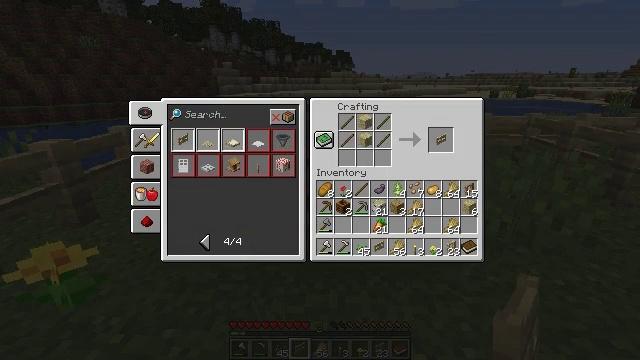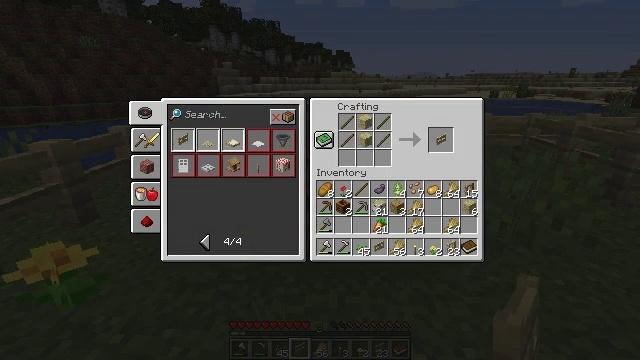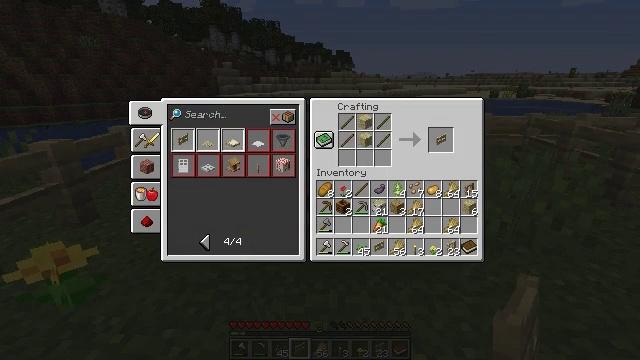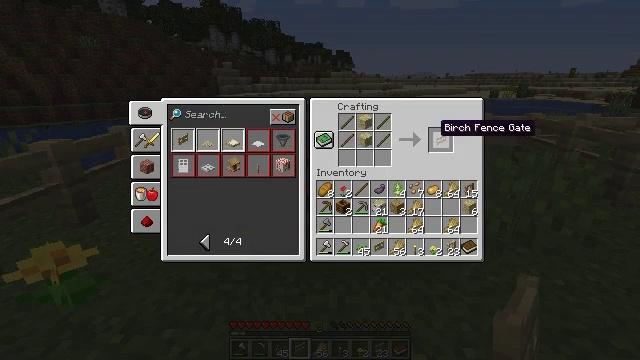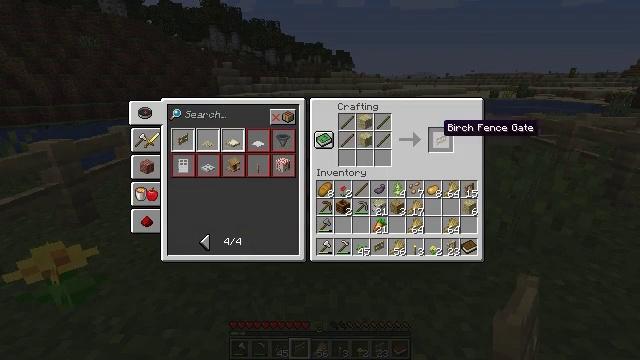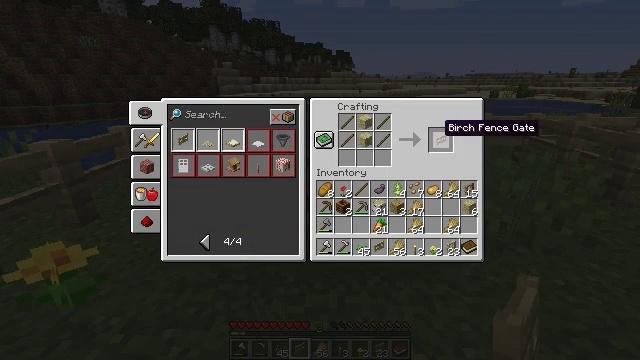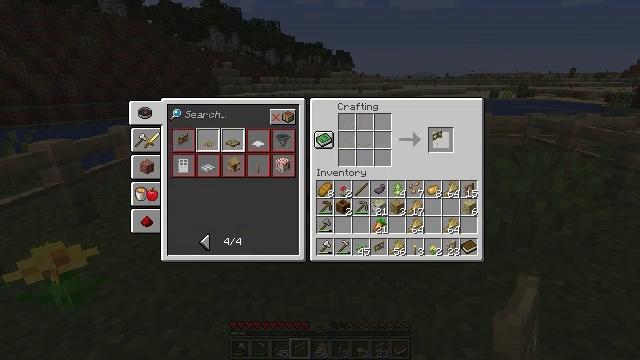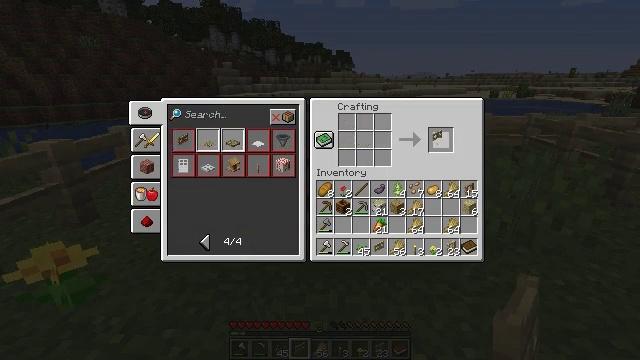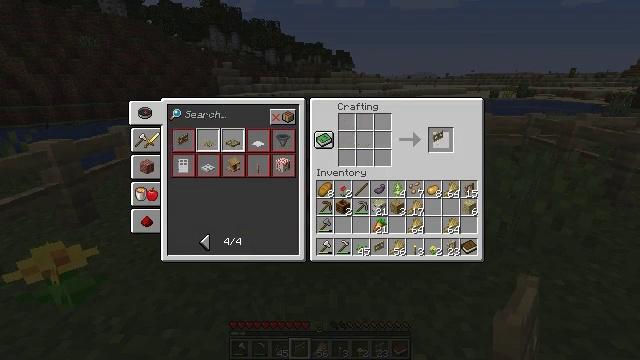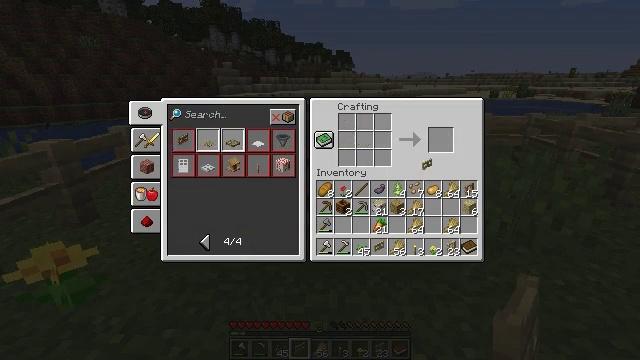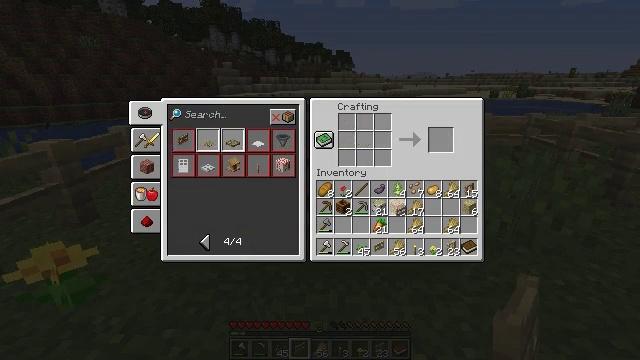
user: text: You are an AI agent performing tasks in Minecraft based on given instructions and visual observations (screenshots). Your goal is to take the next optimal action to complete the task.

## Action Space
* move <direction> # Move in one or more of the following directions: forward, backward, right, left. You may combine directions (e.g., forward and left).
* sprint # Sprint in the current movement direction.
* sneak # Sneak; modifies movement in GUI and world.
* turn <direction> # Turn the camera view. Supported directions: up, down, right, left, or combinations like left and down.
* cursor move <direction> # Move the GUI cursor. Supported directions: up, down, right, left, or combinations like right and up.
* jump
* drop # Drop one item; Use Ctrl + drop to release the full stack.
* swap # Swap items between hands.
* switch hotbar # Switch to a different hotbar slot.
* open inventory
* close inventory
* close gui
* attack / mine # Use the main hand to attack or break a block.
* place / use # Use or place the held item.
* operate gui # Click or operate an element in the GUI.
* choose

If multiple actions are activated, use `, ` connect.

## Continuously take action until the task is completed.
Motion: motion action
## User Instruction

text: Make sure to use birch planks in the crafting table to get a birch fence gate.
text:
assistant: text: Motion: no_op
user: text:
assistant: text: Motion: no_op
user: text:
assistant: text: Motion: no_op
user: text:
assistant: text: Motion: no_op
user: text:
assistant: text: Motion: no_op
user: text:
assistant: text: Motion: operate gui
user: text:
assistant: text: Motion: operate gui
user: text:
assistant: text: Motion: operate gui
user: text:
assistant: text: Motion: cursor move left and down
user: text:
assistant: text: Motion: cursor move left and down
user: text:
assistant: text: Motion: no_op